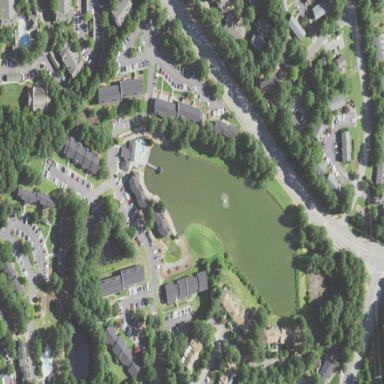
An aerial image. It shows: Residential area within neighborhood.